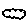
Label: cloud